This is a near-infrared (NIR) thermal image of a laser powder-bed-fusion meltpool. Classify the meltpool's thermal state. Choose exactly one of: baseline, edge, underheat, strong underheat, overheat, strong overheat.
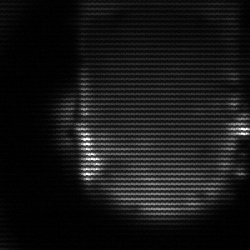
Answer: baseline